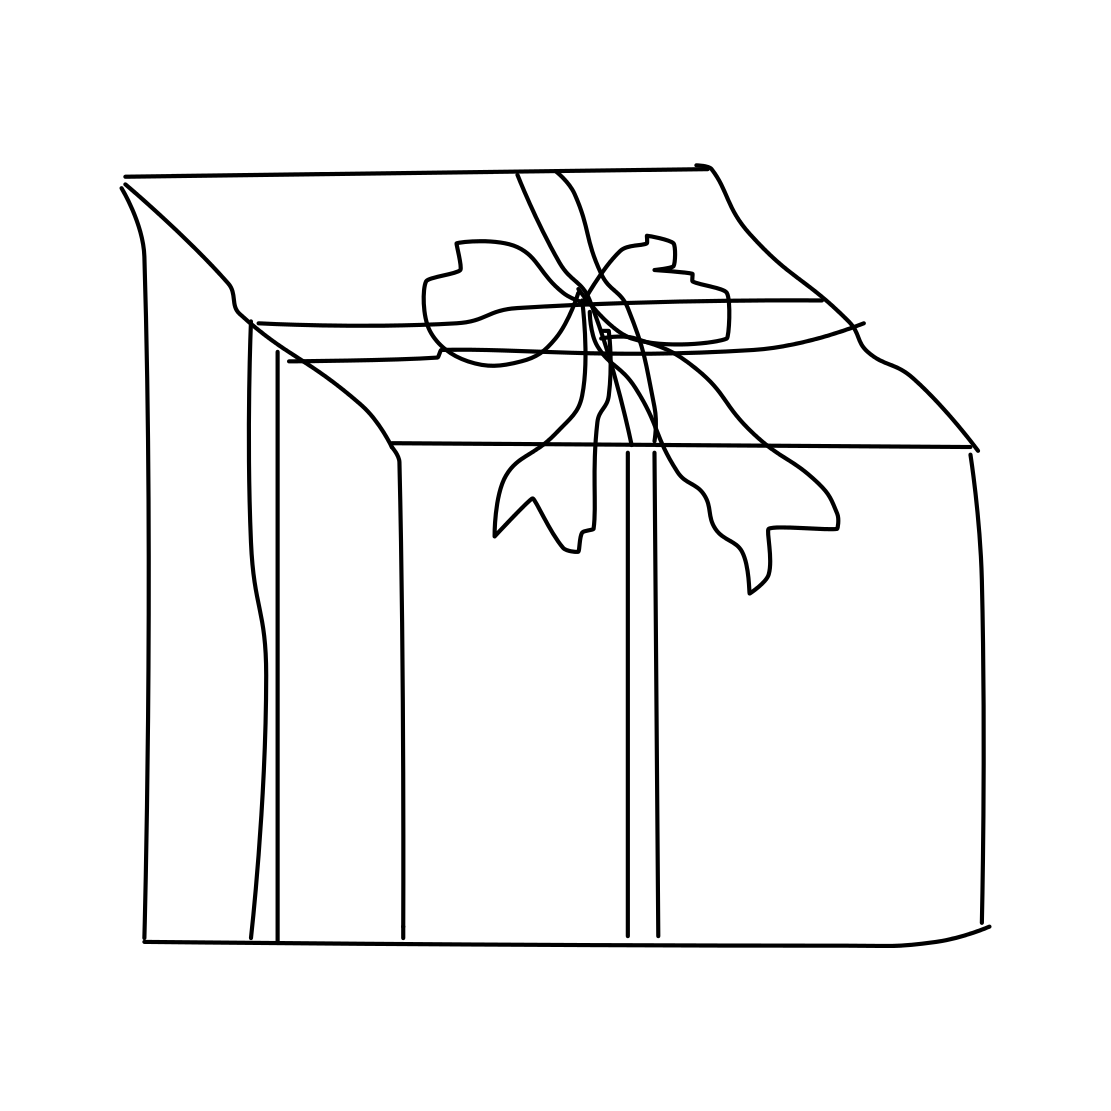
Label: present